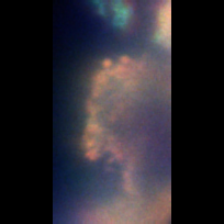
Taxon: Unknown_full_image
Group: Unknown